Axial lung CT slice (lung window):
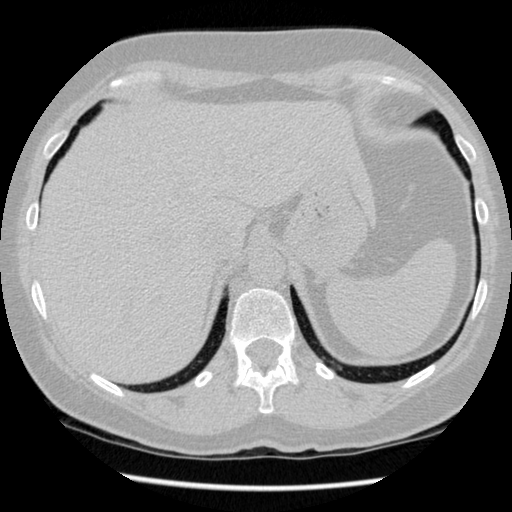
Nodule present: no